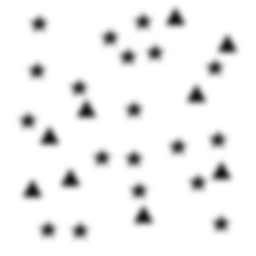
Squares: 0
Triangles: 9
Stars: 19
Total shapes: 28